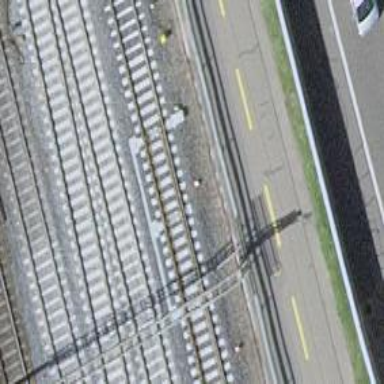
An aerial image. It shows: Railway switch.